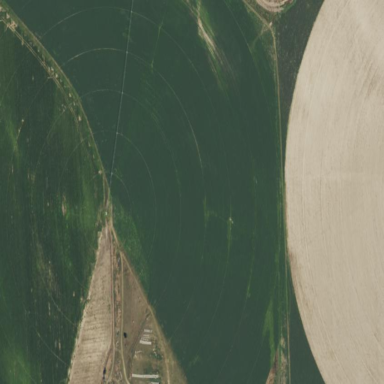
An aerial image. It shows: Farmland with pivot irrigation system.